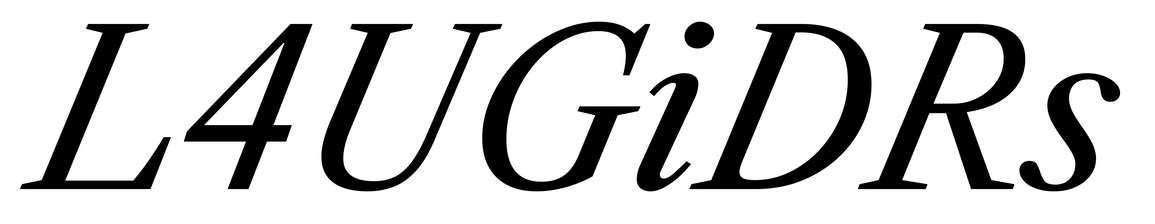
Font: LibreCaslonText-Italic_Italic